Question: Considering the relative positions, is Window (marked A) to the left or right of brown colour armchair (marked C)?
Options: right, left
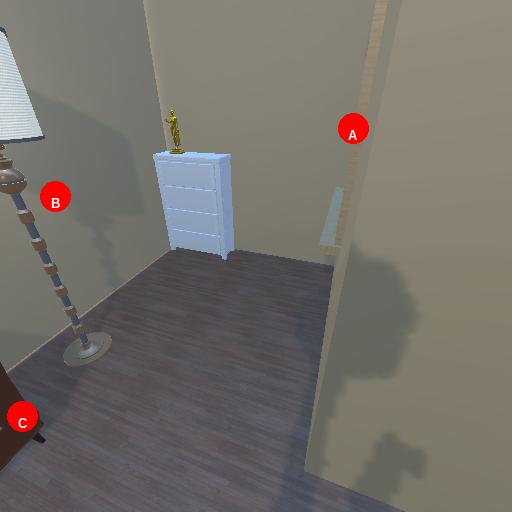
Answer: right